Question: I am trying to access a few component using a thread. My form looks like this:

my source looks like this:
'''
Private Sub btnGO_Click(ByVal sender As System.Object, ByVal e As System.EventArgs) Handles btnGO.Click
pbAction.Value = 0
bgwProcess.RunWorkerAsync()
Me.Cursor = Cursors.WaitCursor
End Sub
Private Sub btnExit_Click(ByVal sender As System.Object, ByVal e As System.EventArgs)
Application.Exit()
End Sub
Private Sub bgwProcess_DoWork(ByVal sender As System.Object, ByVal e As System.ComponentModel.DoWorkEventArgs) Handles bgwProcess.DoWork
'a job consists in retrieving data, populating a listview and update the progressbar
'start job 1.1
'do job 1.1 -> ProgressBar1.value+=1
'do job 1.2 -> ProgressBar1.value+=1
'do job 1.3 -> ProgressBar1.value+=1
'start job 2.1 ProgressBar1.value=1
'do job 2.1 -> ProgressBar2.value+=1
'do job 2.2 -> ProgressBar1.value+=1
End Sub
Private Sub bgwProcess_RunWorkerCompleted(ByVal sender As System.Object, ByVal e As System.ComponentModel.RunWorkerCompletedEventArgs) Handles bgwProcess.RunWorkerCompleted
Me.Cursor = Cursors.Default
End Sub
'''
Can anyone help me out?
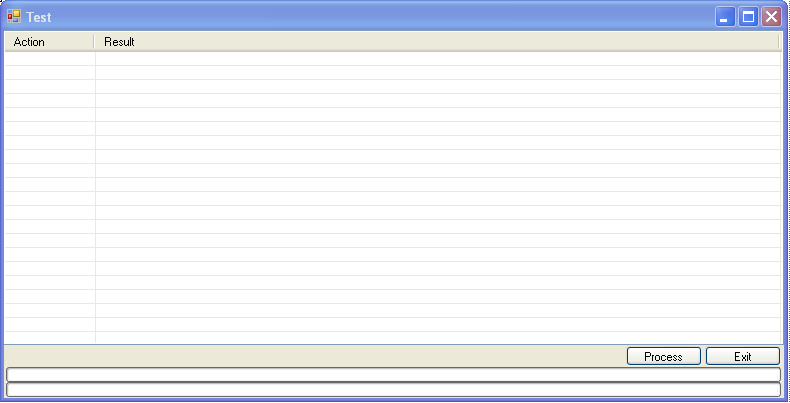
Answer: I have created a class that in the _doWork is populated, and i send it to the _ProgressChanged procedure, where I cand do whatever I want to the component on the form:
'''
Public Class myObj
Public action As String
Public msg As String
Public pbAction As Integer
Public pbMsg As Integer
End Class
...
Private Sub btnGO_Click(ByVal sender As System.Object, ByVal e As System.EventArgs) Handles btnGO.Click
bgwProcess.RunWorkerAsync()
Me.Cursor = Cursors.WaitCursor
End Sub
Private Sub btnExit_Click(ByVal sender As System.Object, ByVal e As System.EventArgs)
Application.Exit()
End Sub
Private Sub bgwProcess_DoWork(ByVal sender As System.Object, ByVal e As System.ComponentModel.DoWorkEventArgs) Handles bgwProcess.DoWork
Dim op As New myObj
op.action = "my action"
op.msg = "My result: Done"
op.pbAction = 1
op.pbMsg = 1
bgwProcess.ReportProgress(0, op)
End Sub
Private Sub bgwProcess_ProgressChanged(ByVal sender As System.Object, ByVal e As System.ComponentModel.ProgressChangedEventArgs) Handles bgwProcess.ProgressChanged
Dim obj As New myObj
obj = DirectCast(e.UserState, myObj)
myListView.BeginUpdate()
Dim li As New ListViewItem(obj.action, 0)
li.SubItems.Add(obj.msg)
myListView.Items.AddRange(New ListViewItem() {li})
myListView.EndUpdate()
myListView.EnsureVisible(myListView.Items.Count - 1)
myListView.Refresh()
pbAction.Value = obj.pbAction
pbTotal.Value = obj.pbMsg
End Sub
Private Sub bgwProcess_RunWorkerCompleted(ByVal sender As System.Object, ByVal e As System.ComponentModel.RunWorkerCompletedEventArgs) Handles bgwProcess.RunWorkerCompleted
Me.Cursor = Cursors.Default
End Sub
'''